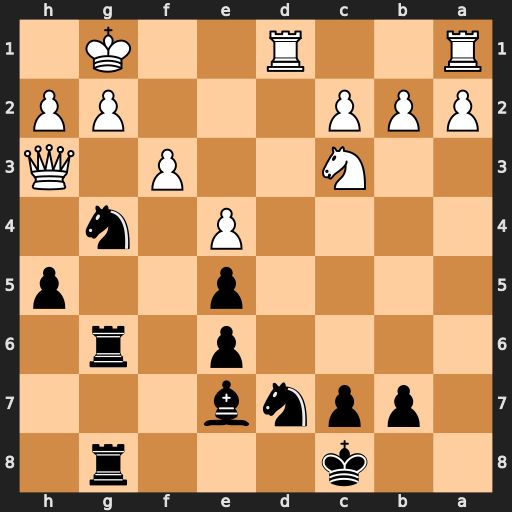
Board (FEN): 2k3r1/1ppnb3/4p1r1/4p2p/4P1n1/2N2P1Q/PPP3PP/R2R2K1
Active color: b
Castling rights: -
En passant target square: -
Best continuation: Bc5+ Kf1 Ne3+ Ke2 Nxg2